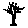
Label: tree